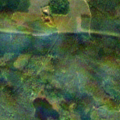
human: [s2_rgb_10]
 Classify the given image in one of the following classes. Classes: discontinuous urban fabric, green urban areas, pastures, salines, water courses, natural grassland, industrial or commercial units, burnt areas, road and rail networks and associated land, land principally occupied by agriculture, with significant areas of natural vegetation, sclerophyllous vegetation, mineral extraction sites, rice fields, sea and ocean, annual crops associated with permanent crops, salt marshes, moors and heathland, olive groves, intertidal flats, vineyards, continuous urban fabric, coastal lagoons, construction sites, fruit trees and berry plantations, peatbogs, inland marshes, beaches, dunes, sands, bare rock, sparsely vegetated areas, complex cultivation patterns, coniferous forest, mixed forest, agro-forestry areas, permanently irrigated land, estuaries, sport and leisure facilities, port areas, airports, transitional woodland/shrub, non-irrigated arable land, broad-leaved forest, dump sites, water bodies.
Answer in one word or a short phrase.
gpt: coniferous forest, mixed forest, transitional woodland/shrub